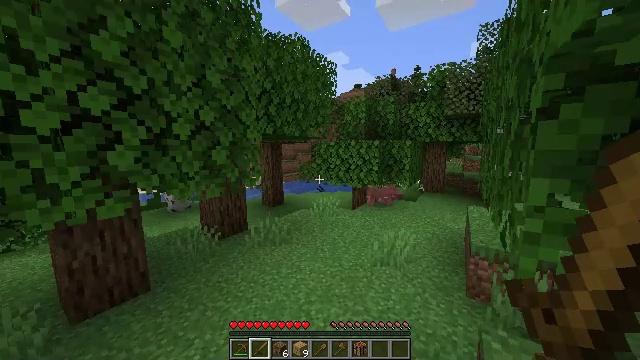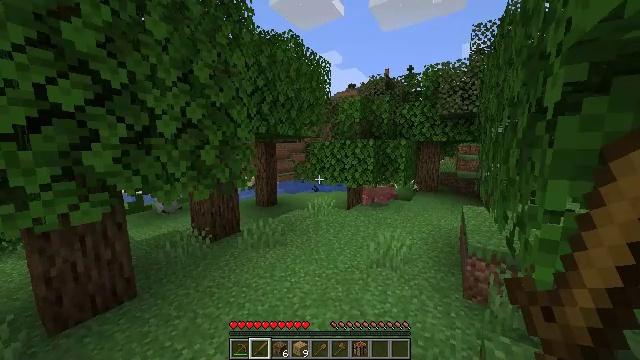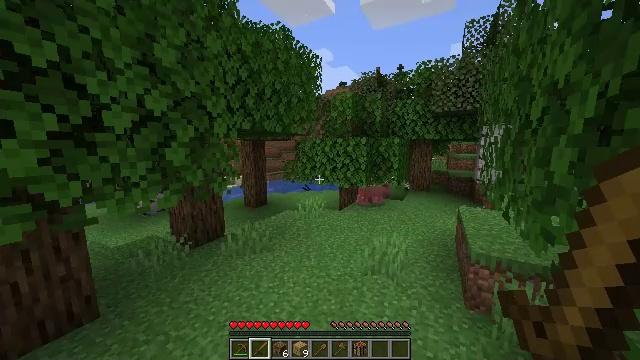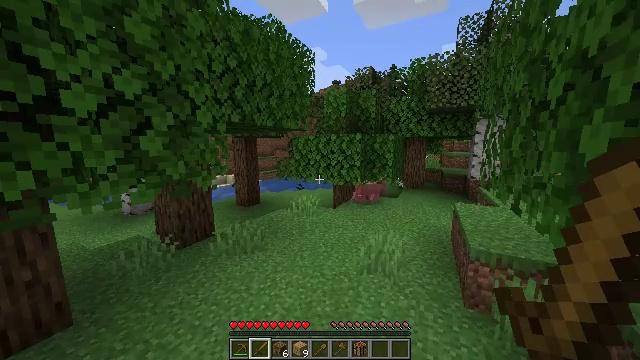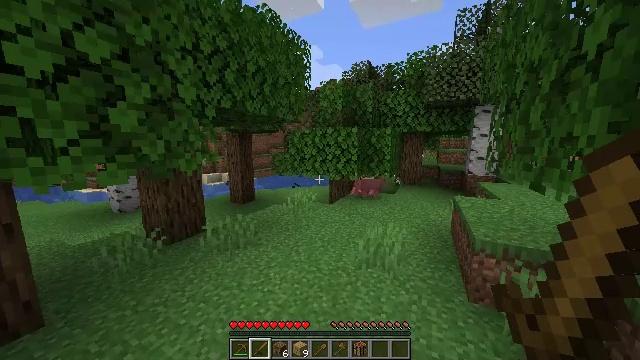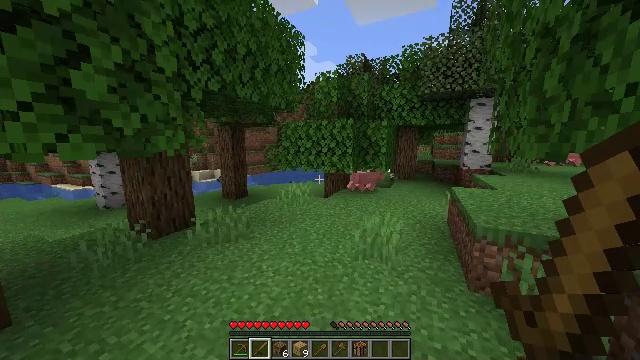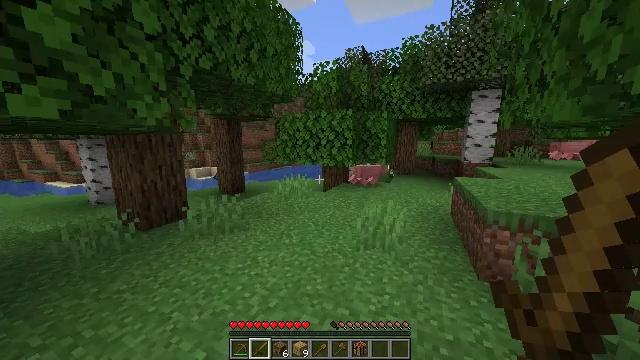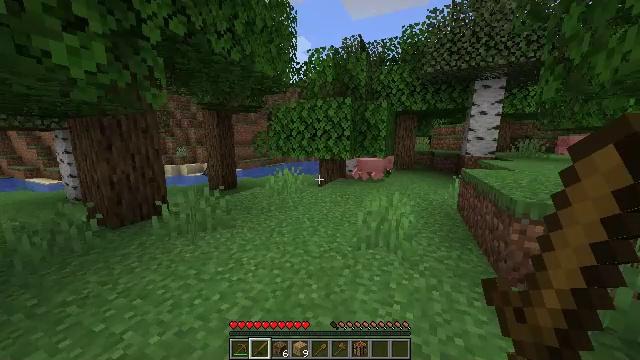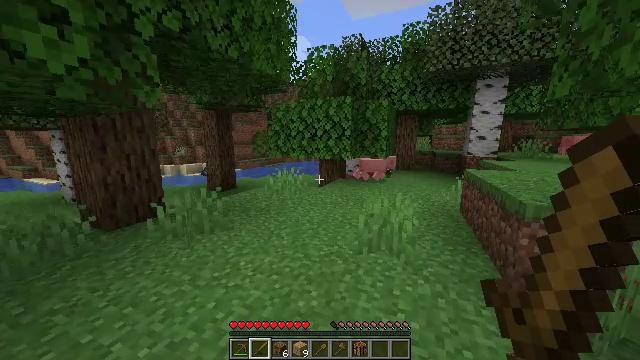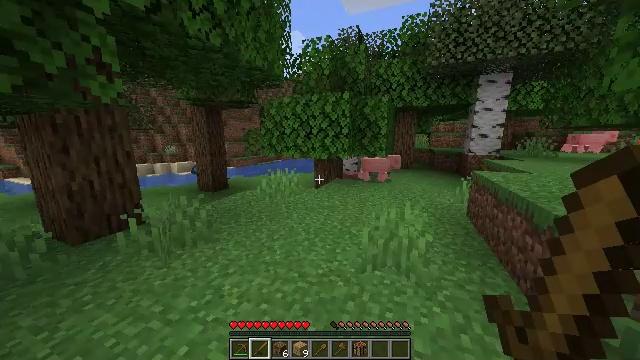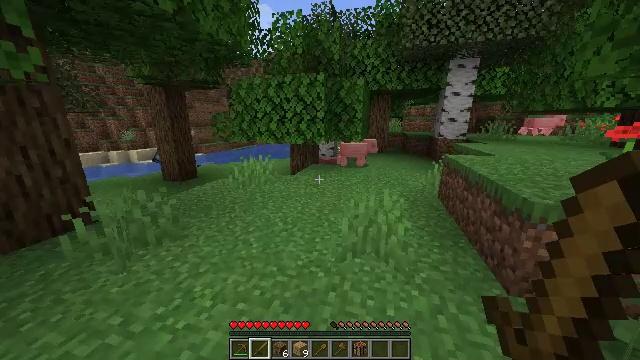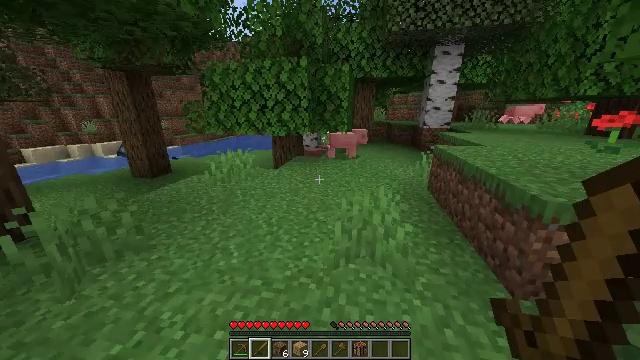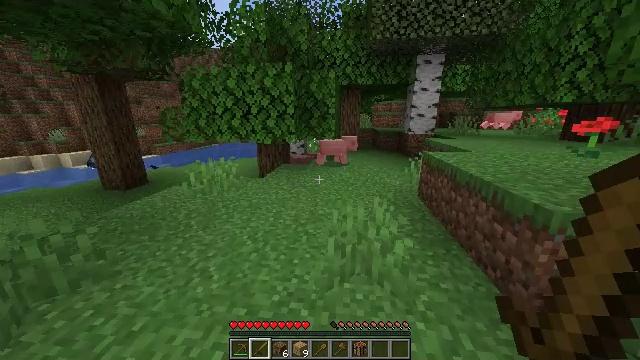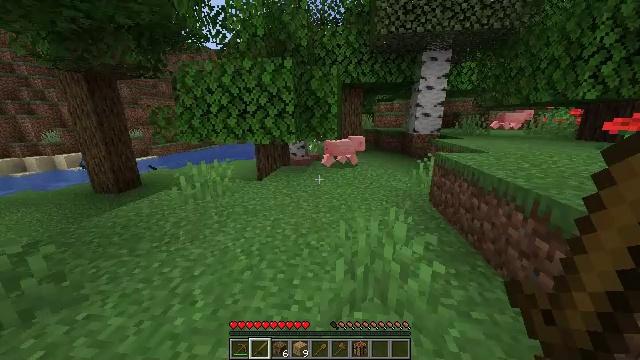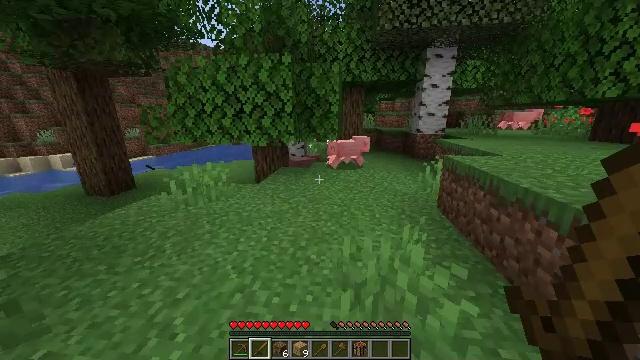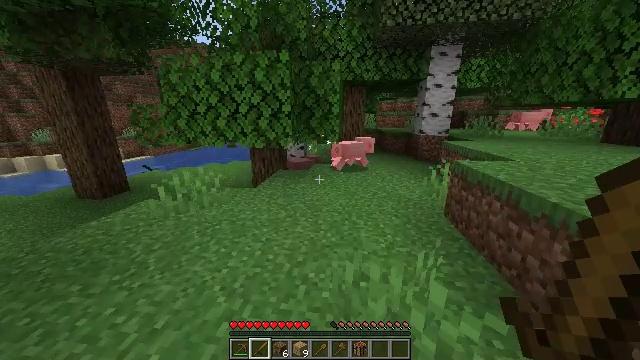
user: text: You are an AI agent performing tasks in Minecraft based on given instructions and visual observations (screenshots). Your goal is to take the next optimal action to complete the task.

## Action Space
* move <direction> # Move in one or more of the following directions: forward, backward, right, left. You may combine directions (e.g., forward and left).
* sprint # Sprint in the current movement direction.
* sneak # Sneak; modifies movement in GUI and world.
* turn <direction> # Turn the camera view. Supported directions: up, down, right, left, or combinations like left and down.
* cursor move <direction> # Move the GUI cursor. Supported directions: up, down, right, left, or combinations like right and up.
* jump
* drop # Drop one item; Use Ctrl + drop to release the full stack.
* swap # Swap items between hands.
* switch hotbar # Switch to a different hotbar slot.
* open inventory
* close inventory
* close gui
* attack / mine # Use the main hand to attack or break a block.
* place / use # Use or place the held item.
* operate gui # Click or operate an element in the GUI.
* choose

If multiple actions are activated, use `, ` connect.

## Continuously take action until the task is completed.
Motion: motion action
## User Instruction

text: Break the dirt block.
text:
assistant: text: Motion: move forward, sprint, turn right
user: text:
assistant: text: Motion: move forward, sprint, turn right
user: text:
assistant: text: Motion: move forward, sprint, turn right
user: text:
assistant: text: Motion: move forward, sprint, turn right
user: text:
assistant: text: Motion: move forward, sprint, turn right
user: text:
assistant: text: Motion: move forward, sprint
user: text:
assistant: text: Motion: move forward, sprint, turn right
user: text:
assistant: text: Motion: move forward, sprint
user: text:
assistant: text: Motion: move forward, sprint, turn right
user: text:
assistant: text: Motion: move forward, sprint, turn right and down
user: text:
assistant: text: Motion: move forward, sprint, turn right and down
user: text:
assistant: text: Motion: move forward, sprint, turn right and up
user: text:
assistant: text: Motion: move forward, sprint
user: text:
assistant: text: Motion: move forward, sprint
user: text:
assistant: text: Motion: move forward, sprint
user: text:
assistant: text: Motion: move forward, sprint
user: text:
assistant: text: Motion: move forward, sprint
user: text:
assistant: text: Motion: move forward, sprint
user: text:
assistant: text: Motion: move forward, sprint
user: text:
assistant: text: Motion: move forward, sprint
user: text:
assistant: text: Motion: move forward, sprint
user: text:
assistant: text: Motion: move forward, sprint
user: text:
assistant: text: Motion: move forward, sprint
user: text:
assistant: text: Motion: move forward, sprint
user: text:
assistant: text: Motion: move forward, sprint
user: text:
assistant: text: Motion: move forward, sprint
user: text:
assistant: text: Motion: move forward, sprint, turn right
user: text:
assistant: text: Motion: move forward, sprint, turn right
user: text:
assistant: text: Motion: move forward, sprint, turn right
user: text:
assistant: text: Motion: move forward, sprint, turn right